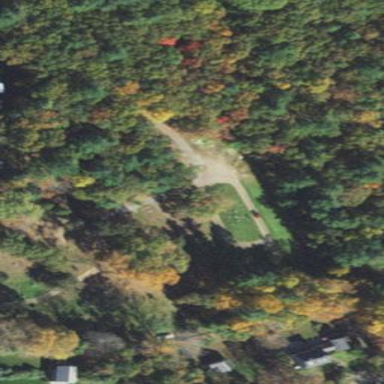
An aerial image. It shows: Cemetery that holds historical significance.